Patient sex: M
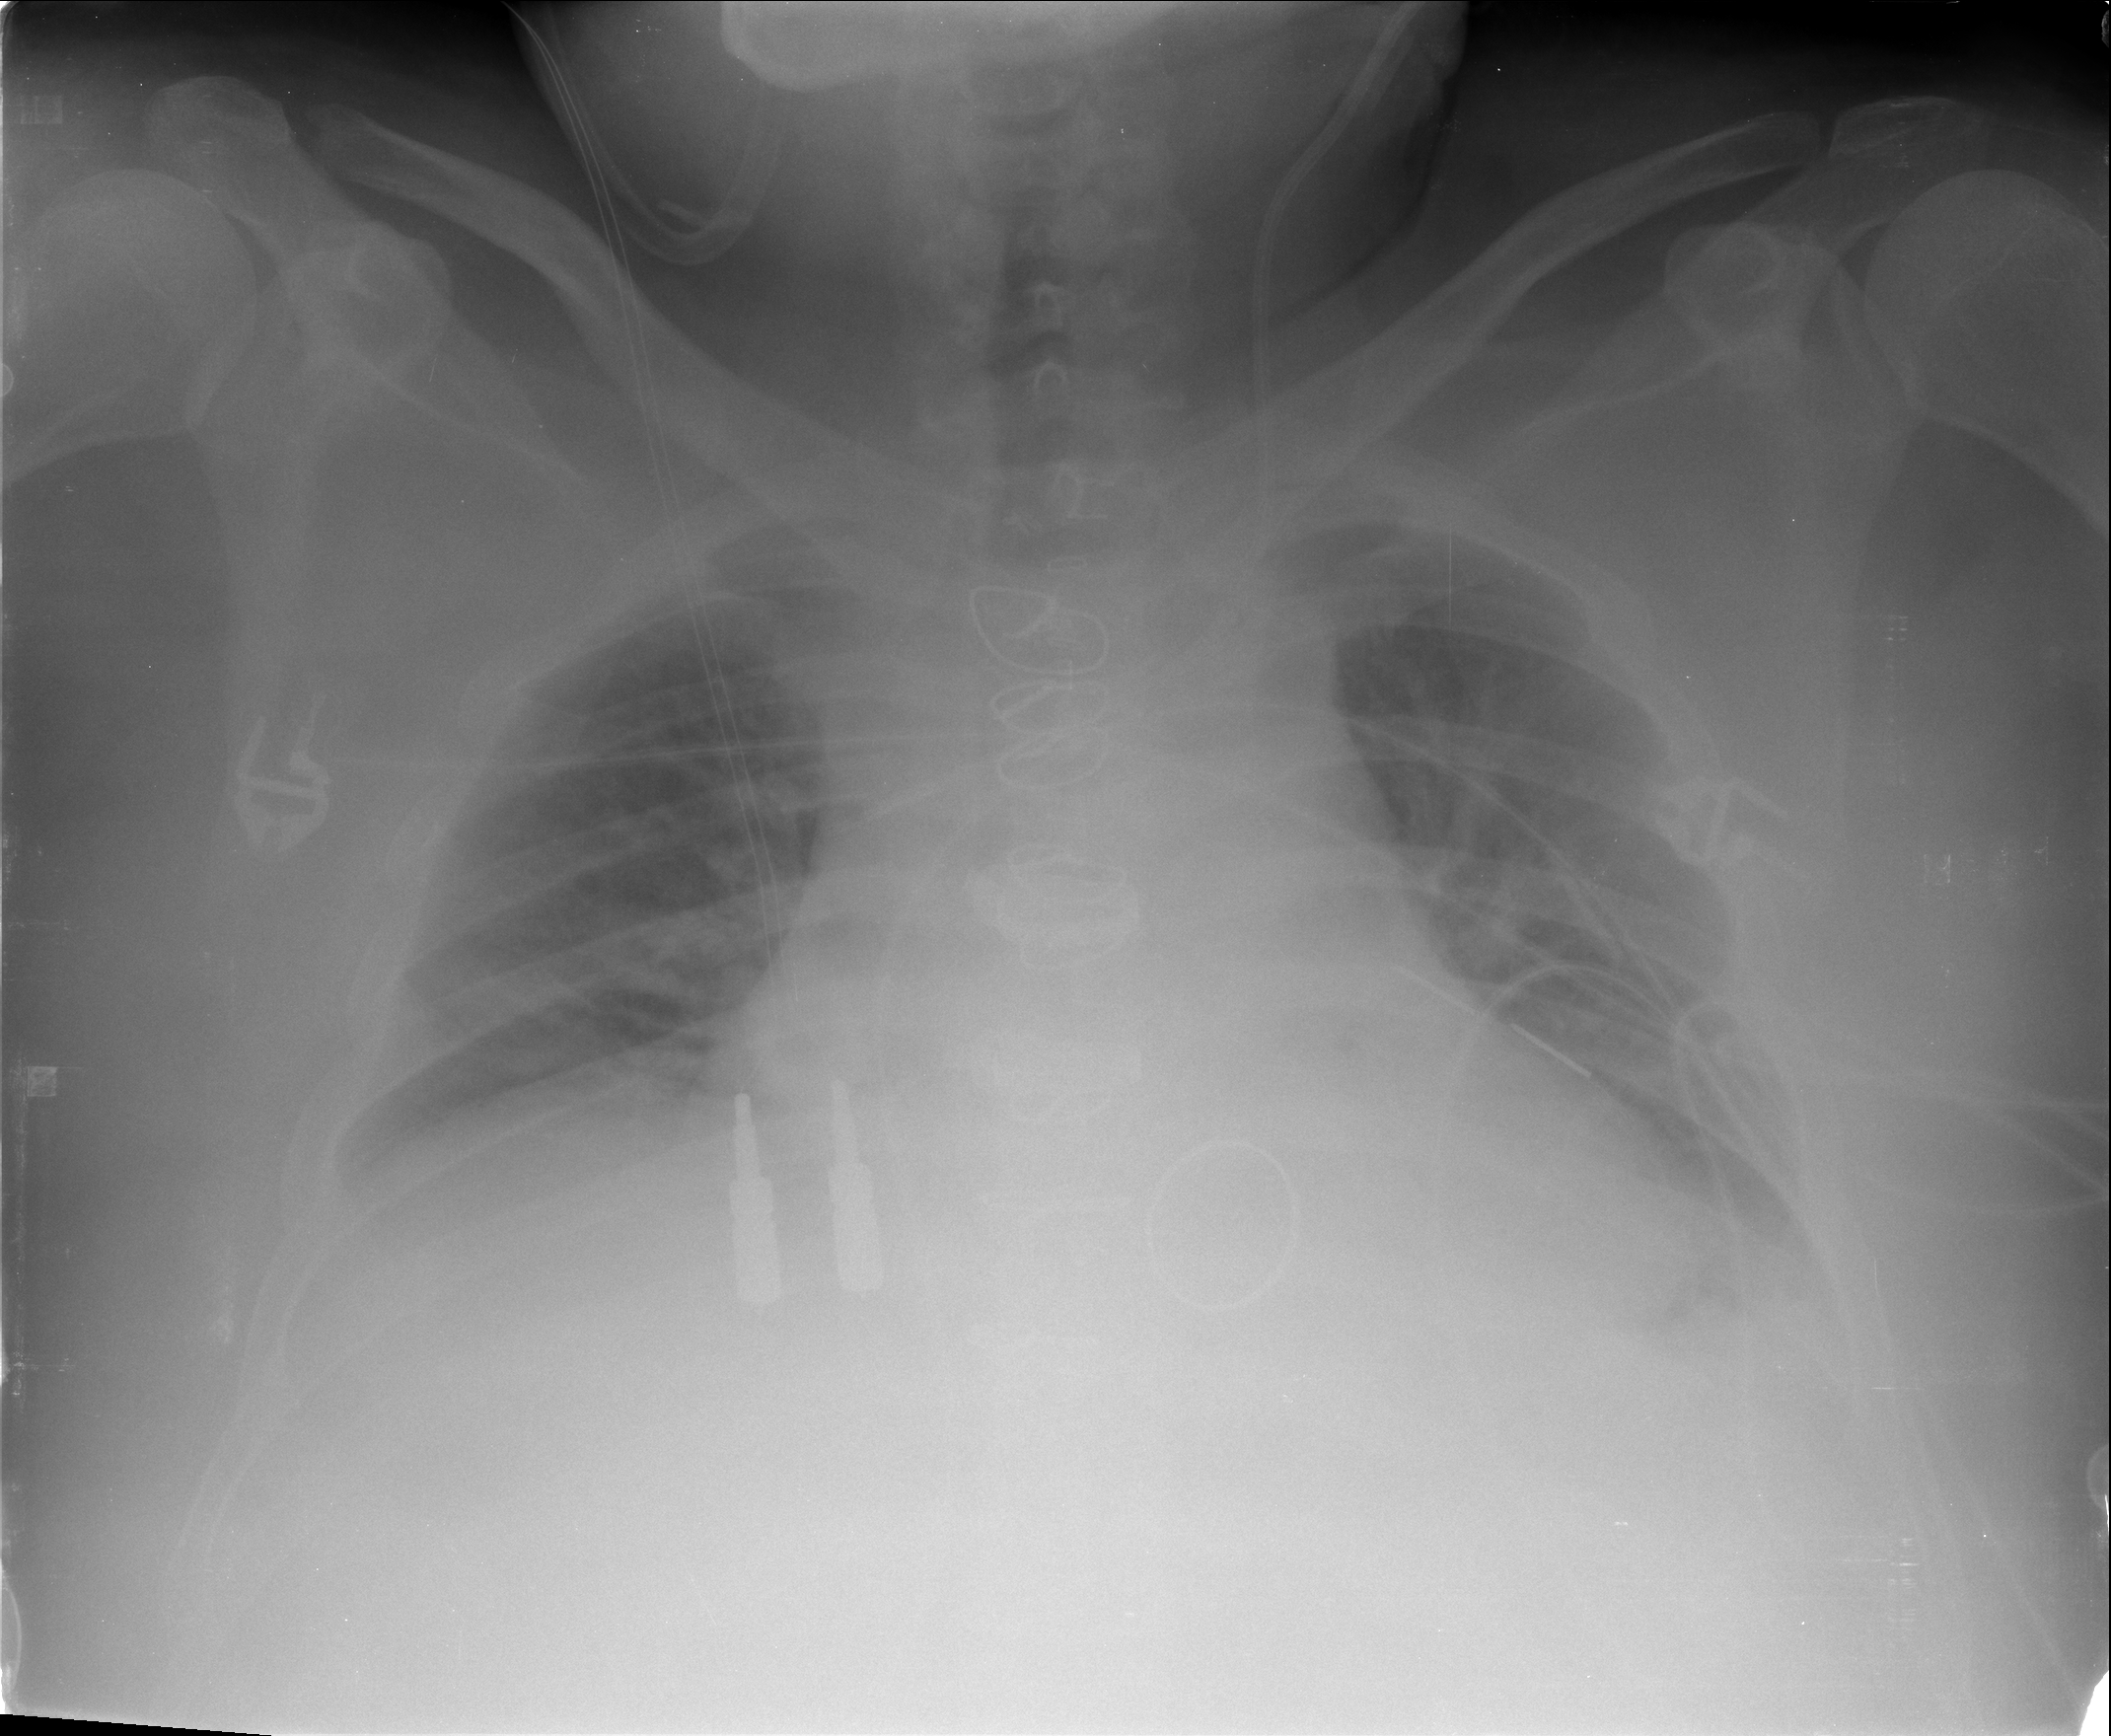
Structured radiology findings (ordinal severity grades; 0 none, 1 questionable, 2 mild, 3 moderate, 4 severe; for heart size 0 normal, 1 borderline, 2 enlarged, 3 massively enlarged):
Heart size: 1
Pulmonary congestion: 2
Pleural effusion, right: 1
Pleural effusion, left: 2
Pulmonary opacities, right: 0
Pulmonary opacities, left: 0
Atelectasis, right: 2
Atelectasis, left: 2